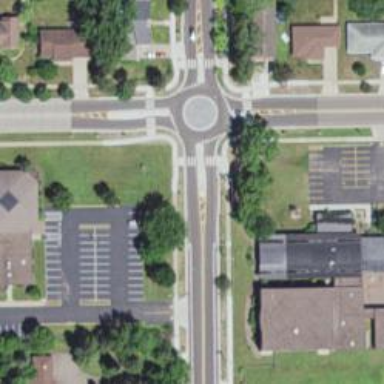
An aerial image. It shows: Secondary road featuring roundabout junction.